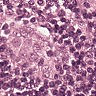
Metastatic tissue present: yes